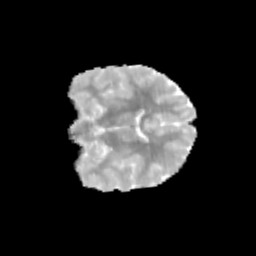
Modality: MD
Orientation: coronal
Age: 9
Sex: male
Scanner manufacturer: siemens
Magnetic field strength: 3 T
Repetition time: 3.8 s
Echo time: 0.07 s